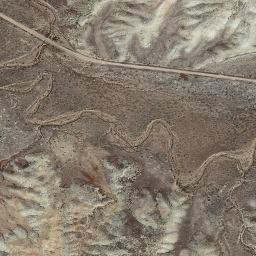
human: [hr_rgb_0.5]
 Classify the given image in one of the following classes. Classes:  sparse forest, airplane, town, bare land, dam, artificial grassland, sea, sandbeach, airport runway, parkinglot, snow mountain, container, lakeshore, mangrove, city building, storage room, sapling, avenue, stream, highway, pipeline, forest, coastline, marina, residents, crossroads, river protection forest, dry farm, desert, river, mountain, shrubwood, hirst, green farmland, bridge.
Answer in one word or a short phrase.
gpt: mountain